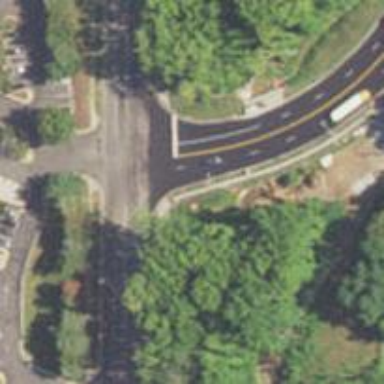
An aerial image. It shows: Unmarked crossing on the road.